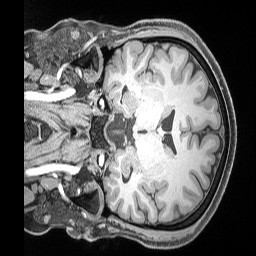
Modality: T1w
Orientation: coronal
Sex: male
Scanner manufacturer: siemens
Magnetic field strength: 3 T
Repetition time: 2.53 s
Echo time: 0.00169 s